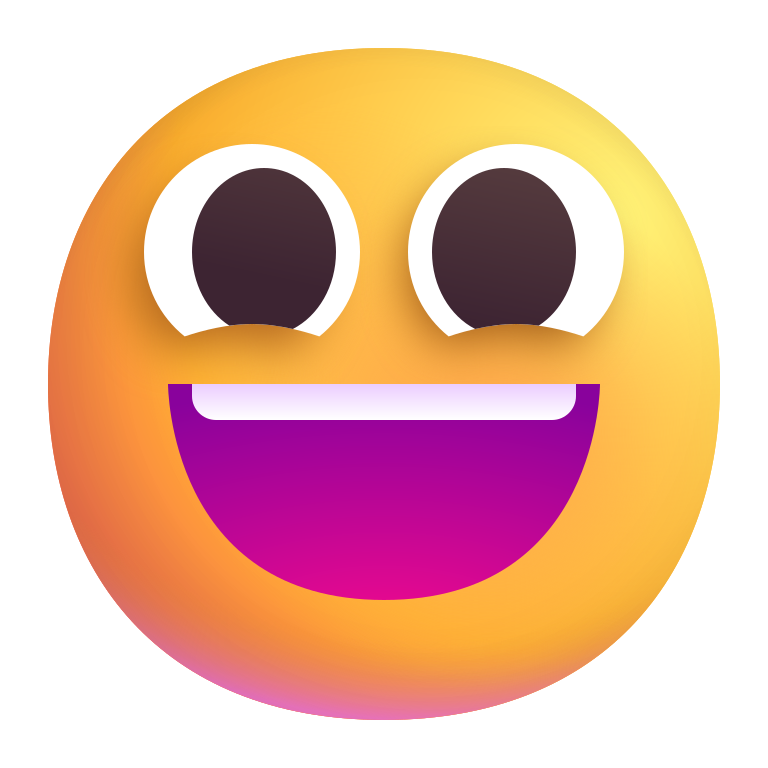
grinning face with big eyes color